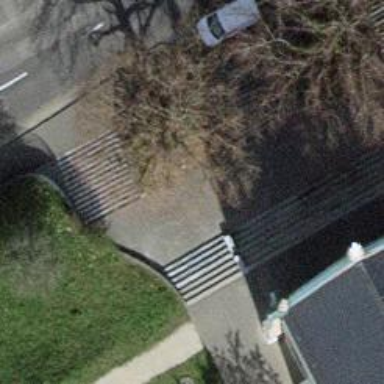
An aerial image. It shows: Concrete steps.